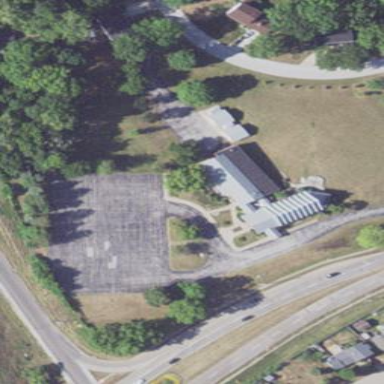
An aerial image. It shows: Building serving as place of worship.